Interaction volume radius: 5 \u00c5
Interaction volume height: 30 \u00c5
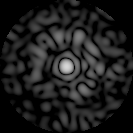
Disorder parameter: 0.8328